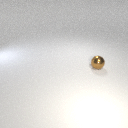
small brown metal sphere